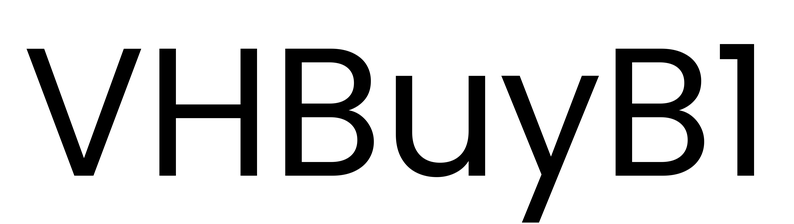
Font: Poppins-Regular